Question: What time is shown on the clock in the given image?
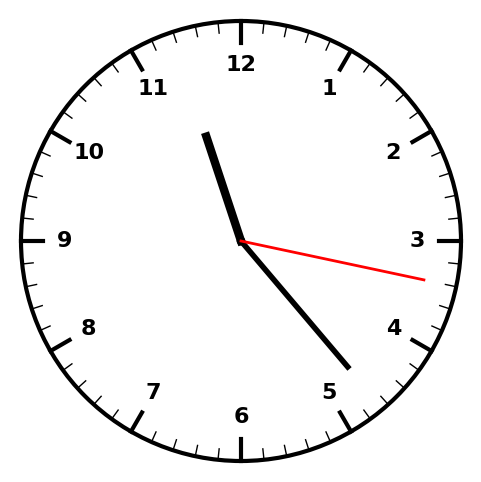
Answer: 11:23:17